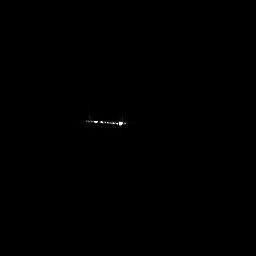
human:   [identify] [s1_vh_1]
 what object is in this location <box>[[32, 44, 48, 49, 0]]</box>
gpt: <ref>1 medium ship at the center</ref>